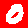
Digit: 0